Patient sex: F
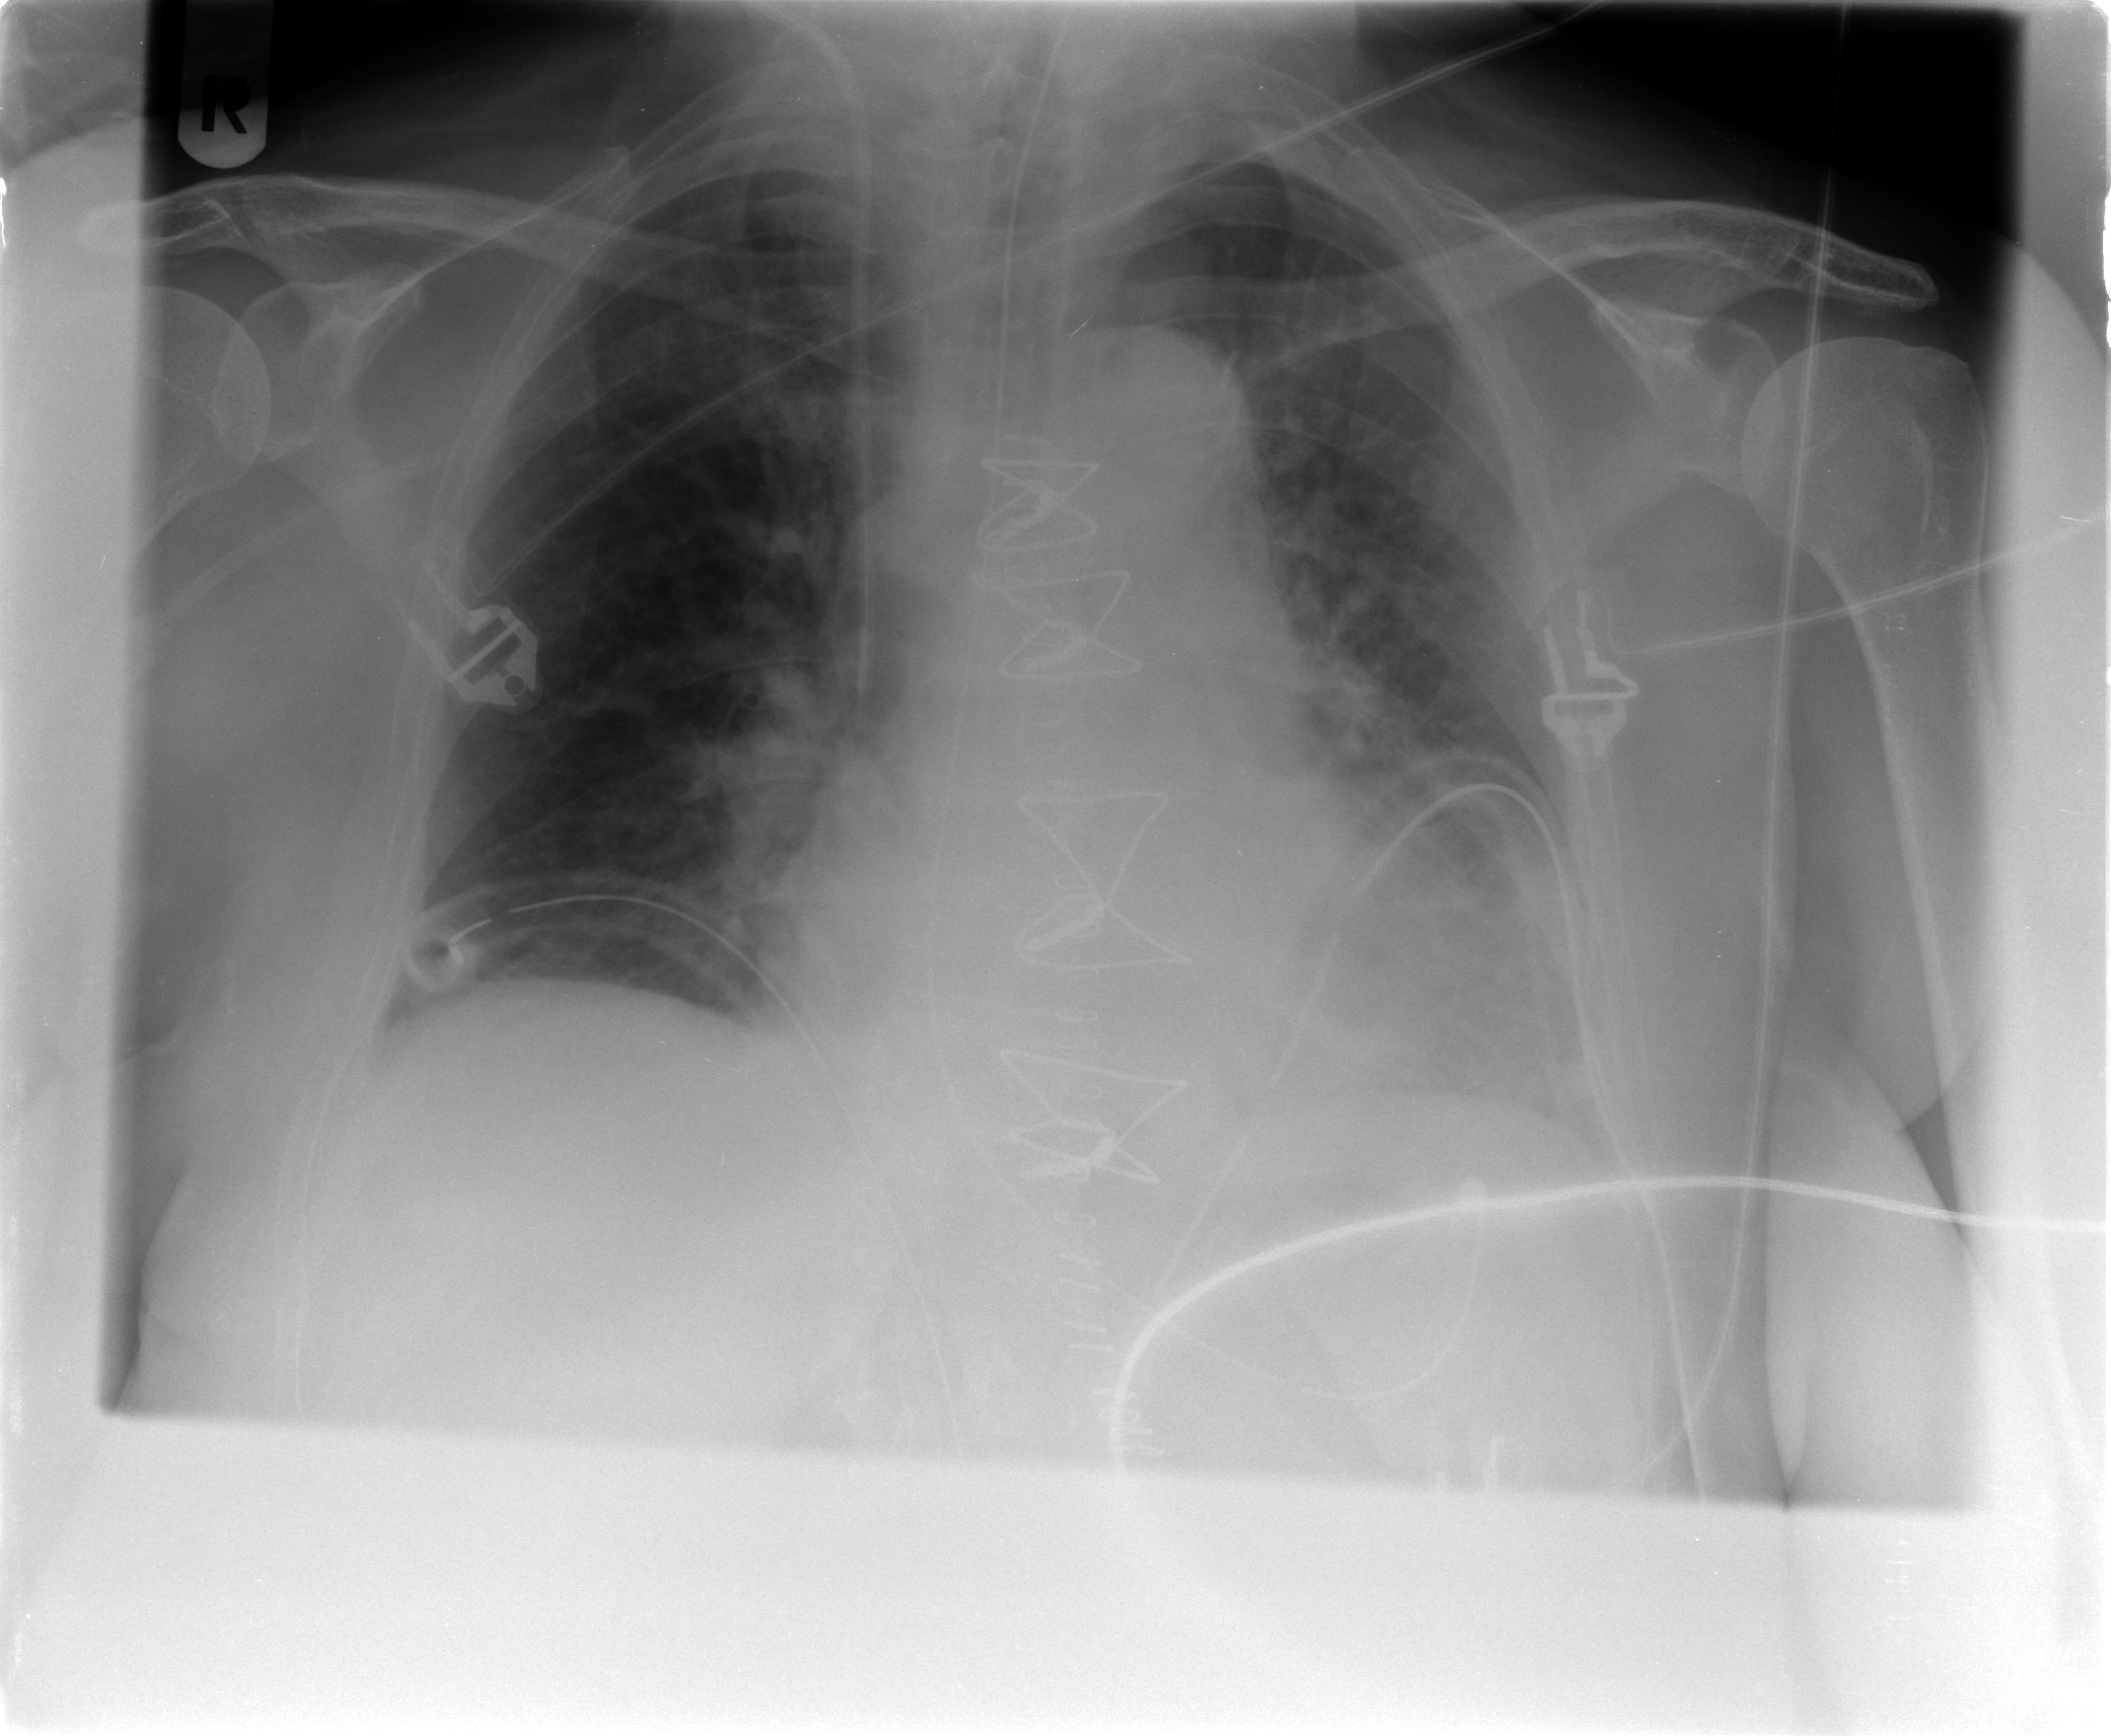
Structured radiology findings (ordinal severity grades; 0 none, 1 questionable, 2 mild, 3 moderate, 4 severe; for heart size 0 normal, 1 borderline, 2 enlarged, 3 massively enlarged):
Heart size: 1
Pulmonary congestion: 2
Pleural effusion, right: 1
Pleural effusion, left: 0
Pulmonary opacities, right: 0
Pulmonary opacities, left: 0
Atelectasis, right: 2
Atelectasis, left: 2